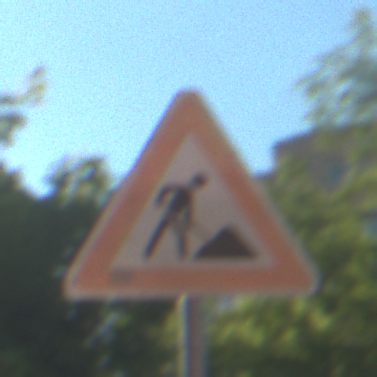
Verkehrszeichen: Arbeitsstelle
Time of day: MorningAfternoon
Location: Outdoor (Suburban)
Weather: PartlyCloudy
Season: NotSpecified
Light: Natural